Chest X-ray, AP view. Patient: 49 years old, sex M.
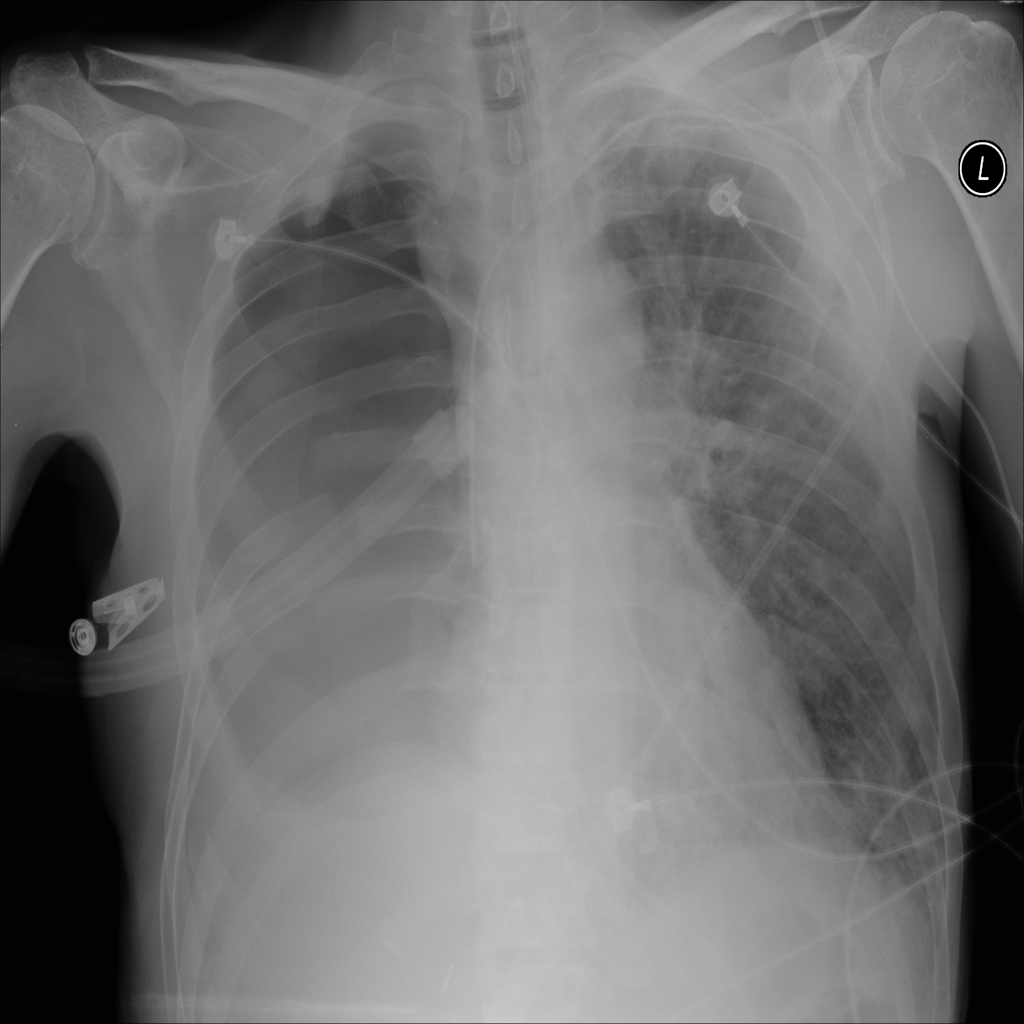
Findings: Infiltration